Question: Being new to Cypher and Neo4j, I am having trouble constructing my query for my use-case. I am building a simple ACL (access control list) and am looking for a path through permission relationships an up a hierarchy as well. A picture may better explain it:

'''
Key:
Users -> Blue
Groups -> Yellow, Green
Resource Tree -> Red
'''
Now I want to see if a path exists from Bob to the resource where Bob has access. Because there is a direct path, I can get what I am looking for by running
'''
MATCH p =(usr:Usr)-[:AXO {update: true}]->(aco:ACO)
WHERE usr.name = 'Bob' AND aco.name = 'eVar 33'
RETURN p
'''
But now, Bob is also a member of the group which grants him access to the resource. And because is further up the resource tree than , should inherit this permission. But when I run the same query looking for '{read: true}' instead, no path is found. I know this is because I am not allowing traversal through the ':IN' and ':HAS' relationships, but how can I do this?
I have tried:
'''
MATCH p =(usr:Usr)-[:IN|:HAS|:AXO {read: true}]->(aco:ACO)
WHERE usr.name = 'Bob' AND aco.name = 'eVar 33'
RETURN p
'''
thinking this would allow those relationships to be traversed, but it still does not find a path (because I am not allowing more than a depth of 1?).
So here are my needs:
- - - -
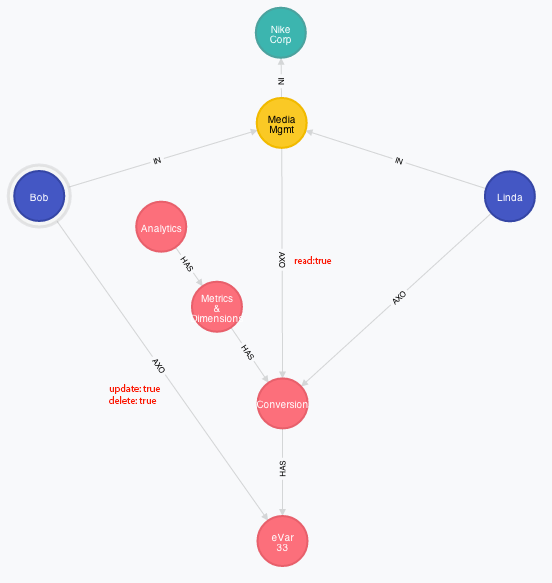
Answer: Does this do what you want?
'''
MATCH (bob:User { name:"Bob" })-[:IN*0..]->(group)-[:AXO { read:true }]->(res1)-[:HAS*0..]->(res2 { name:"eVar 33" })
RETURN count(*)
'''
I take this query to mean something like: "Give me user Bob, and any '[:AXO{read:true}]' relationship that he has to resource eVar 33. You may go to through zero or more '[:IN]' to access the resource through Bob's groups, and through zero or more '[:HAS]', since resources inherit permissions".
'>1' means read access, '0' means not.
If your '[:IN]' or '[:HAS]' trees are very complex you may want to cap depth.
Wrt comment about optimizing by returning on first path found, it's not always obvious how to control query execution this way, sometimes you have to know when and how Cypher is lazy. Limiting result to 1 may suffice, but in this case reformulating the query slightly may be more to the point, something like: "Give me user Bob if he has any '[:AXO{read:true}]' relationship to resource eVar 33. You may go through..."
Now the path from Bob to resource is a predicate on which the Bobs in your 'MATCH' clause are filtered. In Cypher, something like
'''
MATCH (bob:User { name:"Bob" })
WHERE bob-[:IN*0..]->()-[:AXO { read:true }]->()-[:HAS*0..]->({ name:"eVar 33" })
RETURN true
'''
This will not return anything if the path predicate evaluates false. If you want to determine permission based on what is returned rather than whether something is returned, don't use 'WHERE' but just return a count of the predicate, or better an assertion that the count of the predicate is 1. Since the pattern is not part of the 'MATCH' clause it will not expand your result, so counting will be 0 or 1 (if there is only one Bob).
'''
MATCH (bob:User { name:"Bob" })
RETURN 1 = count (bob-[:IN*0..]->()-[:AXO { read:true }]->()-[:HAS*0..]->({ name:"eVar 33" }))
'''
It may 'feel' like counting the path predicate would mean counting the paths, but it doesn't. Try removing '{read:true}' to get a path pattern with more than one matches in the graph-counting it as a predicate still gives 1.
'''
MATCH (bob:User { name:"Bob" })
RETURN 1 = count (bob-[:IN*0..]->()-[:AXO]->()-[:HAS*0..]->({ name:"eVar 33" }))
'''
Try profiling such a query and compare to the first query with a 'LIMIT 1' to see which execution plan makes most sense.